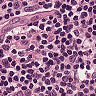
Metastatic tissue present: no